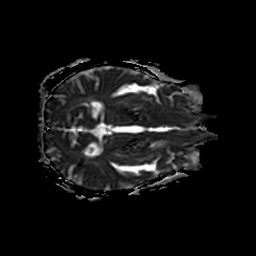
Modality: ADC
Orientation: axial
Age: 54
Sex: female
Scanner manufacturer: philips
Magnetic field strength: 3 T
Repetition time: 3.084 s
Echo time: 0.076 s